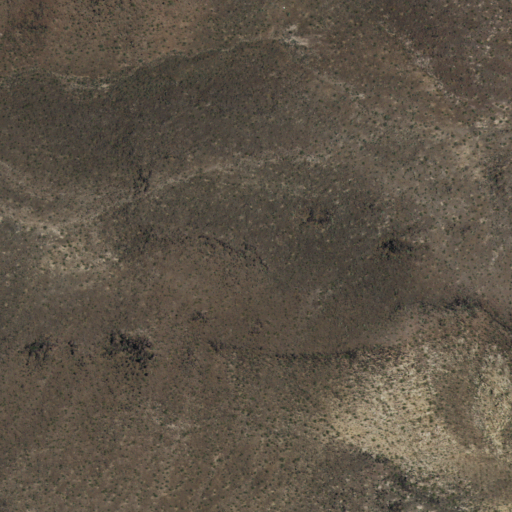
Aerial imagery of mountains in California named Black Hills containing only shrub